Field crop: maize
Growth stage: 2
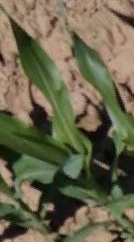
Species: maize